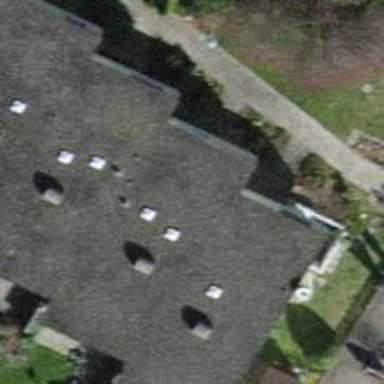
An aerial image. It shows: Flat-roofed building.